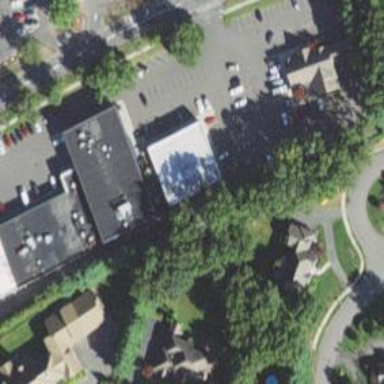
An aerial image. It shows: Post office.